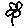
Label: flower